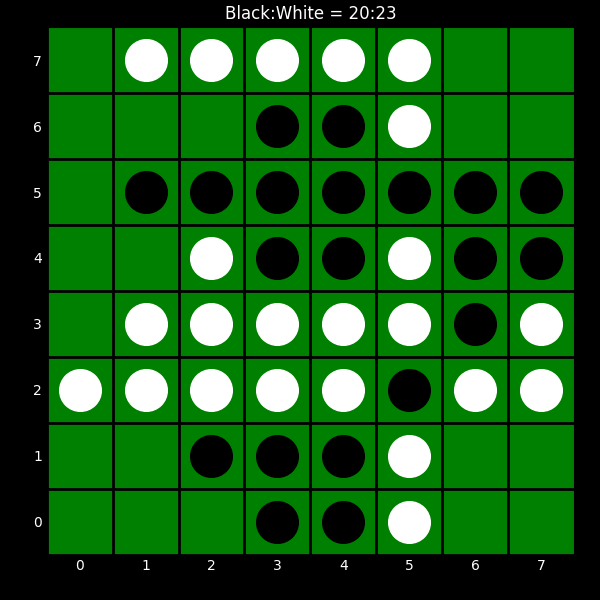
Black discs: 20
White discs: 23